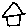
Label: house